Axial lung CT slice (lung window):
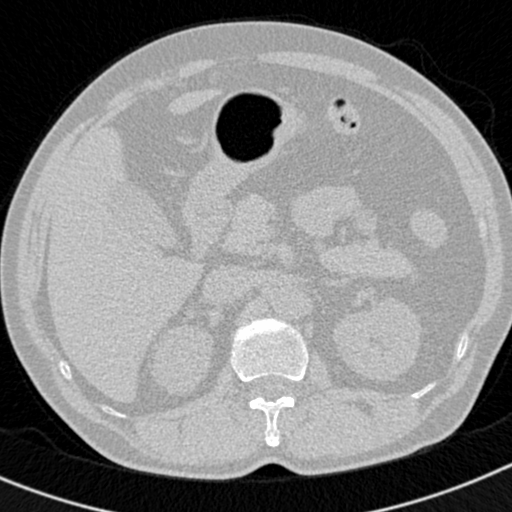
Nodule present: no